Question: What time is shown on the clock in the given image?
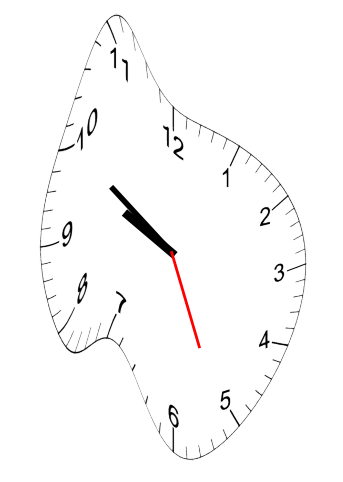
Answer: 09:50:26